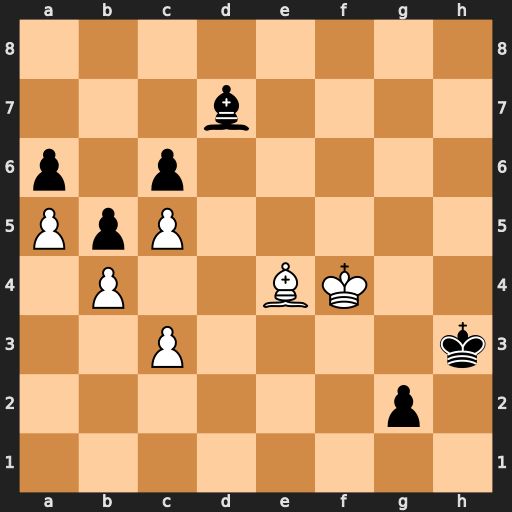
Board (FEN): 8/3b4/p1p5/PpP5/1P2BK2/2P4k/6p1/8
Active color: w
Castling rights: -
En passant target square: -
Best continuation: Bxg2+ Kxg2 Ke5 Kf3 Kd6 Be8 Kc7